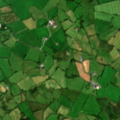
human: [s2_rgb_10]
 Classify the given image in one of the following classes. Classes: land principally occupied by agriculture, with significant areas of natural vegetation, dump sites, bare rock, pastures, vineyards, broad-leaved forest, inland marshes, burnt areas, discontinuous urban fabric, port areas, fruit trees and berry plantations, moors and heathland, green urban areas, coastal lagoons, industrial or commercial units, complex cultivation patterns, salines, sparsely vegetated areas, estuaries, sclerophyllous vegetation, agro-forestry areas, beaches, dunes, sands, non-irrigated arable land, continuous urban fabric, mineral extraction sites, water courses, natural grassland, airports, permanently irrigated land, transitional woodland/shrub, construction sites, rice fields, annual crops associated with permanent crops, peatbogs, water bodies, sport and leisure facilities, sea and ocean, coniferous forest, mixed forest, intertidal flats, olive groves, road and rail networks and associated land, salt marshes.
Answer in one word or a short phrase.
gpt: pastures